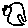
Label: cat